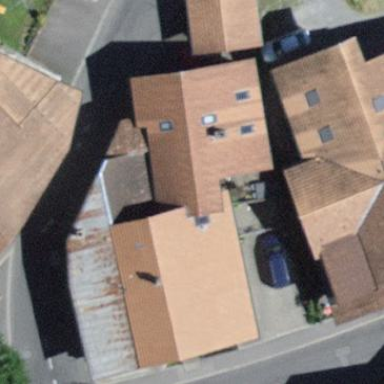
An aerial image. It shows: Residential building.